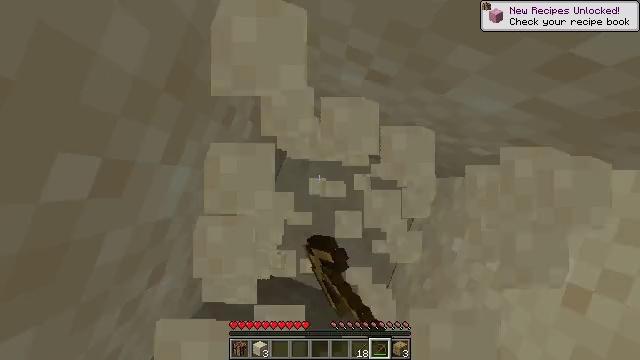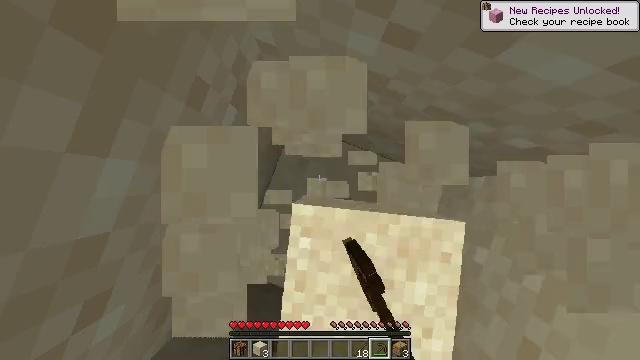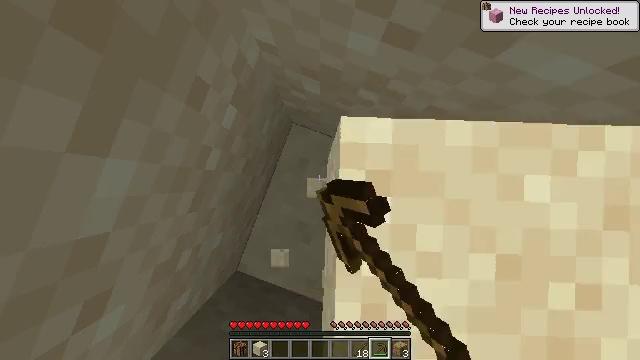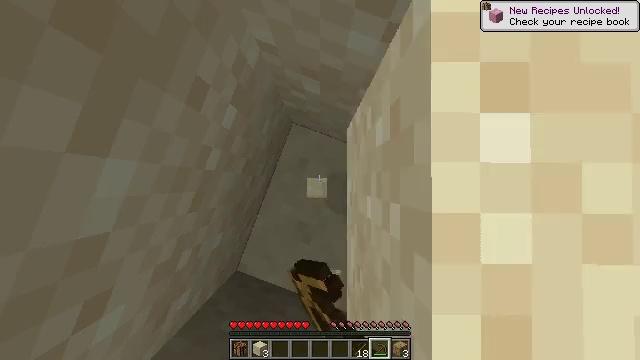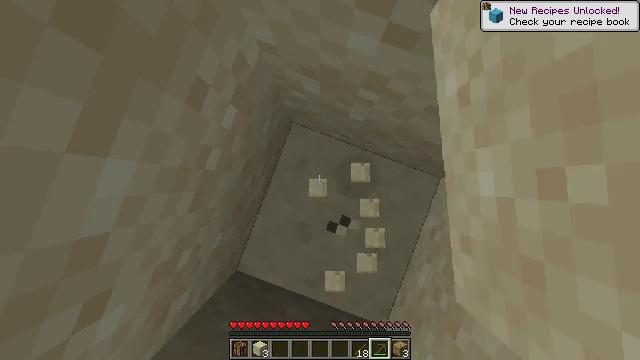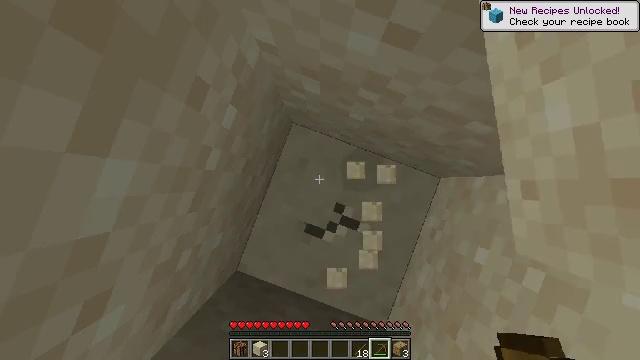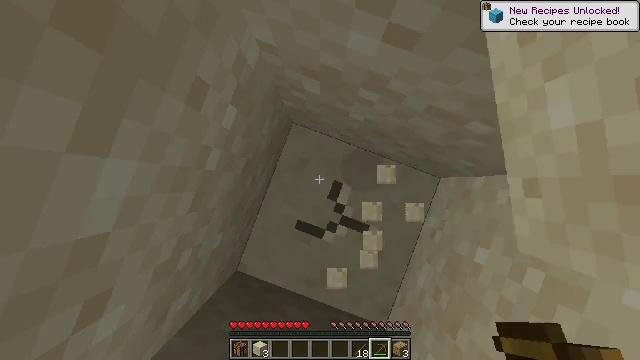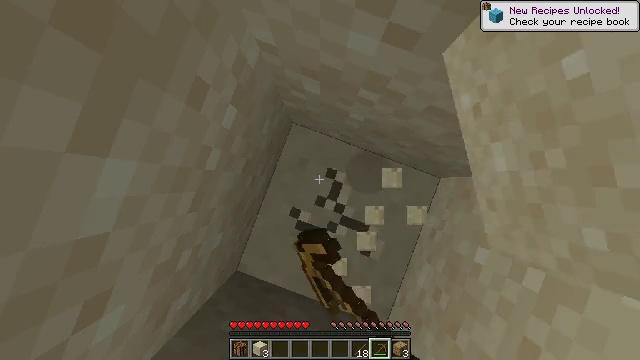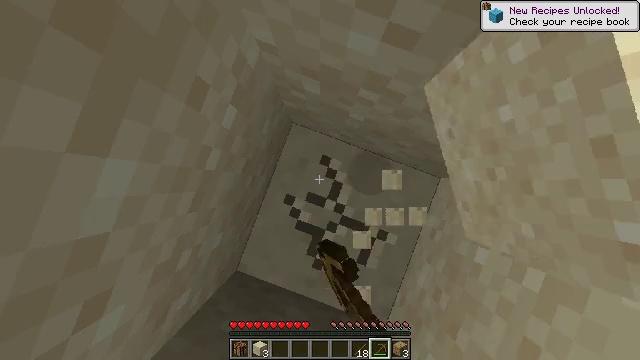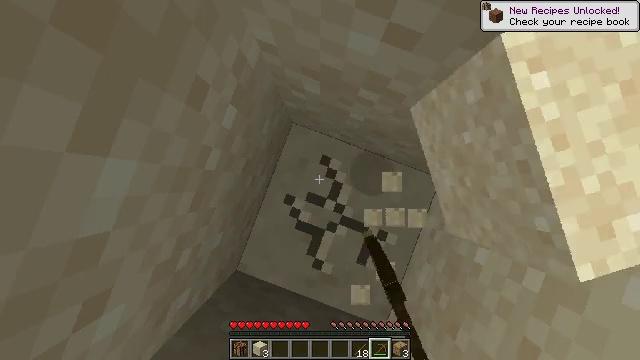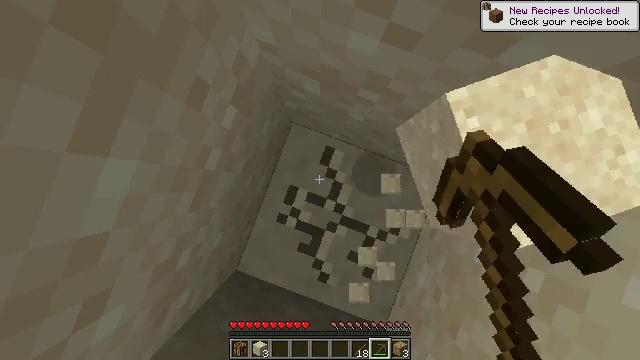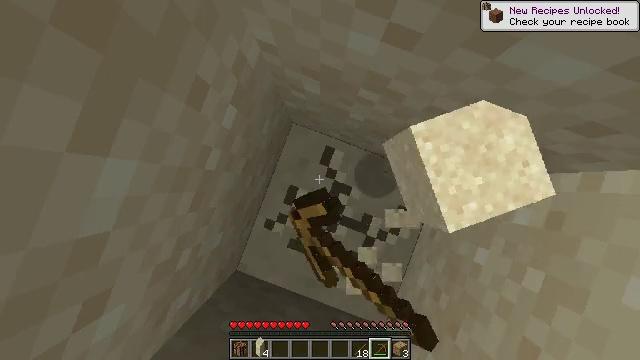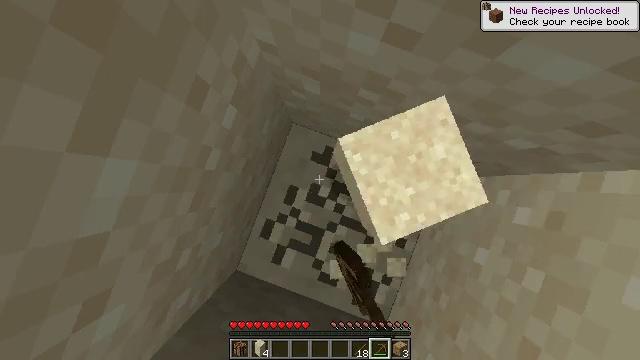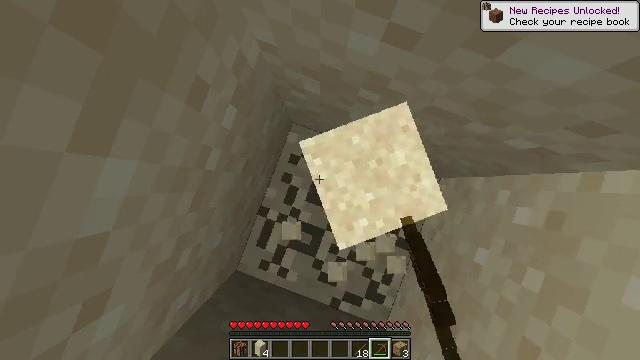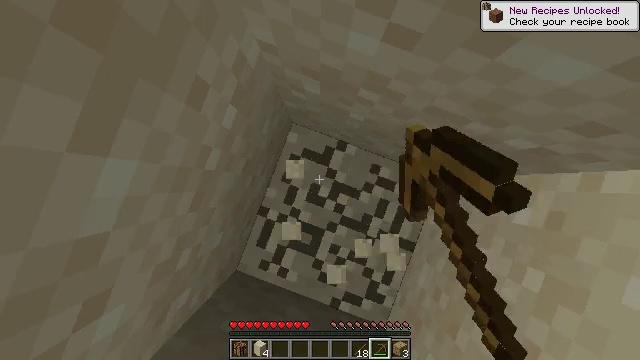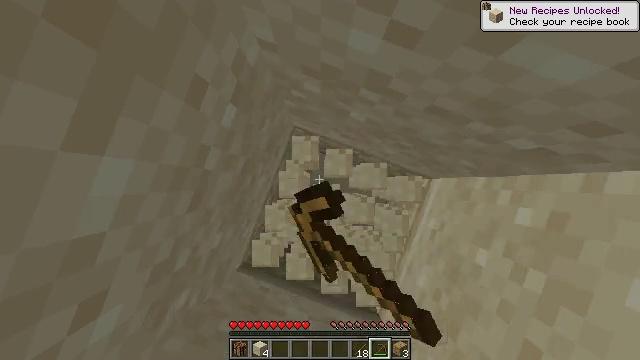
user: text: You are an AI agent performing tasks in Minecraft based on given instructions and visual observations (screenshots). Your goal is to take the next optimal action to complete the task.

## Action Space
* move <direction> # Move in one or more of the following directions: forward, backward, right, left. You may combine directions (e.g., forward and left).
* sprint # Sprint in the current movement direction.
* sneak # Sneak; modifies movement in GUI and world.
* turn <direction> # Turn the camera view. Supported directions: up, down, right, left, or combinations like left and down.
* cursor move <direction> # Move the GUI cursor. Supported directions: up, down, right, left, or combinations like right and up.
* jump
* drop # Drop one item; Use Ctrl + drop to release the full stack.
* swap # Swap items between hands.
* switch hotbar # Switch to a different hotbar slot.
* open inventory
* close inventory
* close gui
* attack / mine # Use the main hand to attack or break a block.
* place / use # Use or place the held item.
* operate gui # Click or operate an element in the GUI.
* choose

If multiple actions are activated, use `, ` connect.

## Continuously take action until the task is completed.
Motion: motion action
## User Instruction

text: Gather sandstone from the desert.
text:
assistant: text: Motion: attack / mine
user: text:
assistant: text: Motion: attack / mine
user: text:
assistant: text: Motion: attack / mine
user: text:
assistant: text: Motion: attack / mine
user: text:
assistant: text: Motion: attack / mine
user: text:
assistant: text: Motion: attack / mine
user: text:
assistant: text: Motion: attack / mine
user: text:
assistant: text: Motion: attack / mine
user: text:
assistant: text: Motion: attack / mine
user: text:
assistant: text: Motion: attack / mine
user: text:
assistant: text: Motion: attack / mine
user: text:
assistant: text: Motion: attack / mine
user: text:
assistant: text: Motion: attack / mine
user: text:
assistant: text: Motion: attack / mine
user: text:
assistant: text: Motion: attack / mine
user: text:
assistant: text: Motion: attack / mine
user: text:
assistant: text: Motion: attack / mine
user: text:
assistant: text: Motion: attack / mine
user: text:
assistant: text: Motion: attack / mine
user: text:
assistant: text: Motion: attack / mine
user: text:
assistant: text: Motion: attack / mine
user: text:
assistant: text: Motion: attack / mine
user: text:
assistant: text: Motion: attack / mine
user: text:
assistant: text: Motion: attack / mine
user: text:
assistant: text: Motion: attack / mine
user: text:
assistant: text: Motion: attack / mine
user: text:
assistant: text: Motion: attack / mine
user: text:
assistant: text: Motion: attack / mine
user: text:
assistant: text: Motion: attack / mine
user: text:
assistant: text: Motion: attack / mine